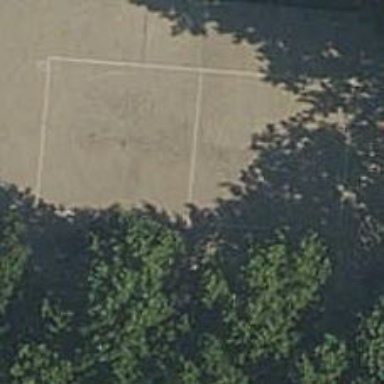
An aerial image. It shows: Asphalt pitch designated for roller skating activities.